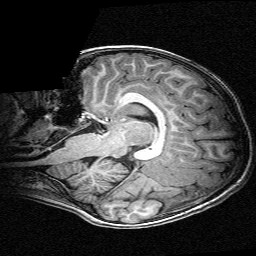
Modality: T1w
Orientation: sagittal
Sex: male